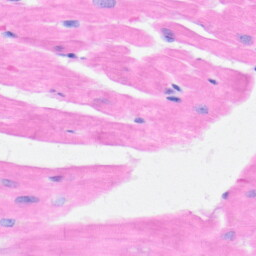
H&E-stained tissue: Heart